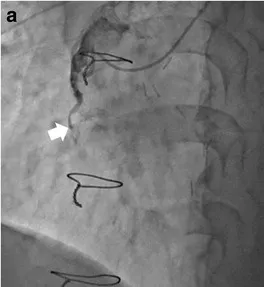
Coronary angiography before a; A saphenous venous graft (SVG) to right coronary artery was almost occluded with a large thrombosis burden (white arrow).
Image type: radiology (x_ray)